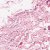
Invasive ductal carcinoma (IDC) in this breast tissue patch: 0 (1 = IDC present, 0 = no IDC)